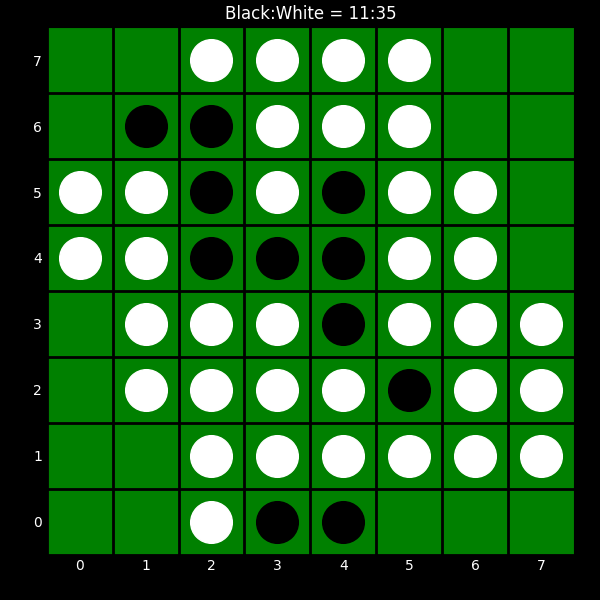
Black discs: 11
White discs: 35